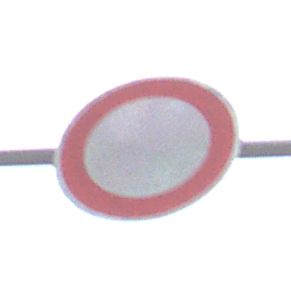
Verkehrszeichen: VerbotFahrzeugeAllerArt
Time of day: Midday
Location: Outdoor (Suburban)
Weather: Overcast
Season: NotSpecified
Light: Natural